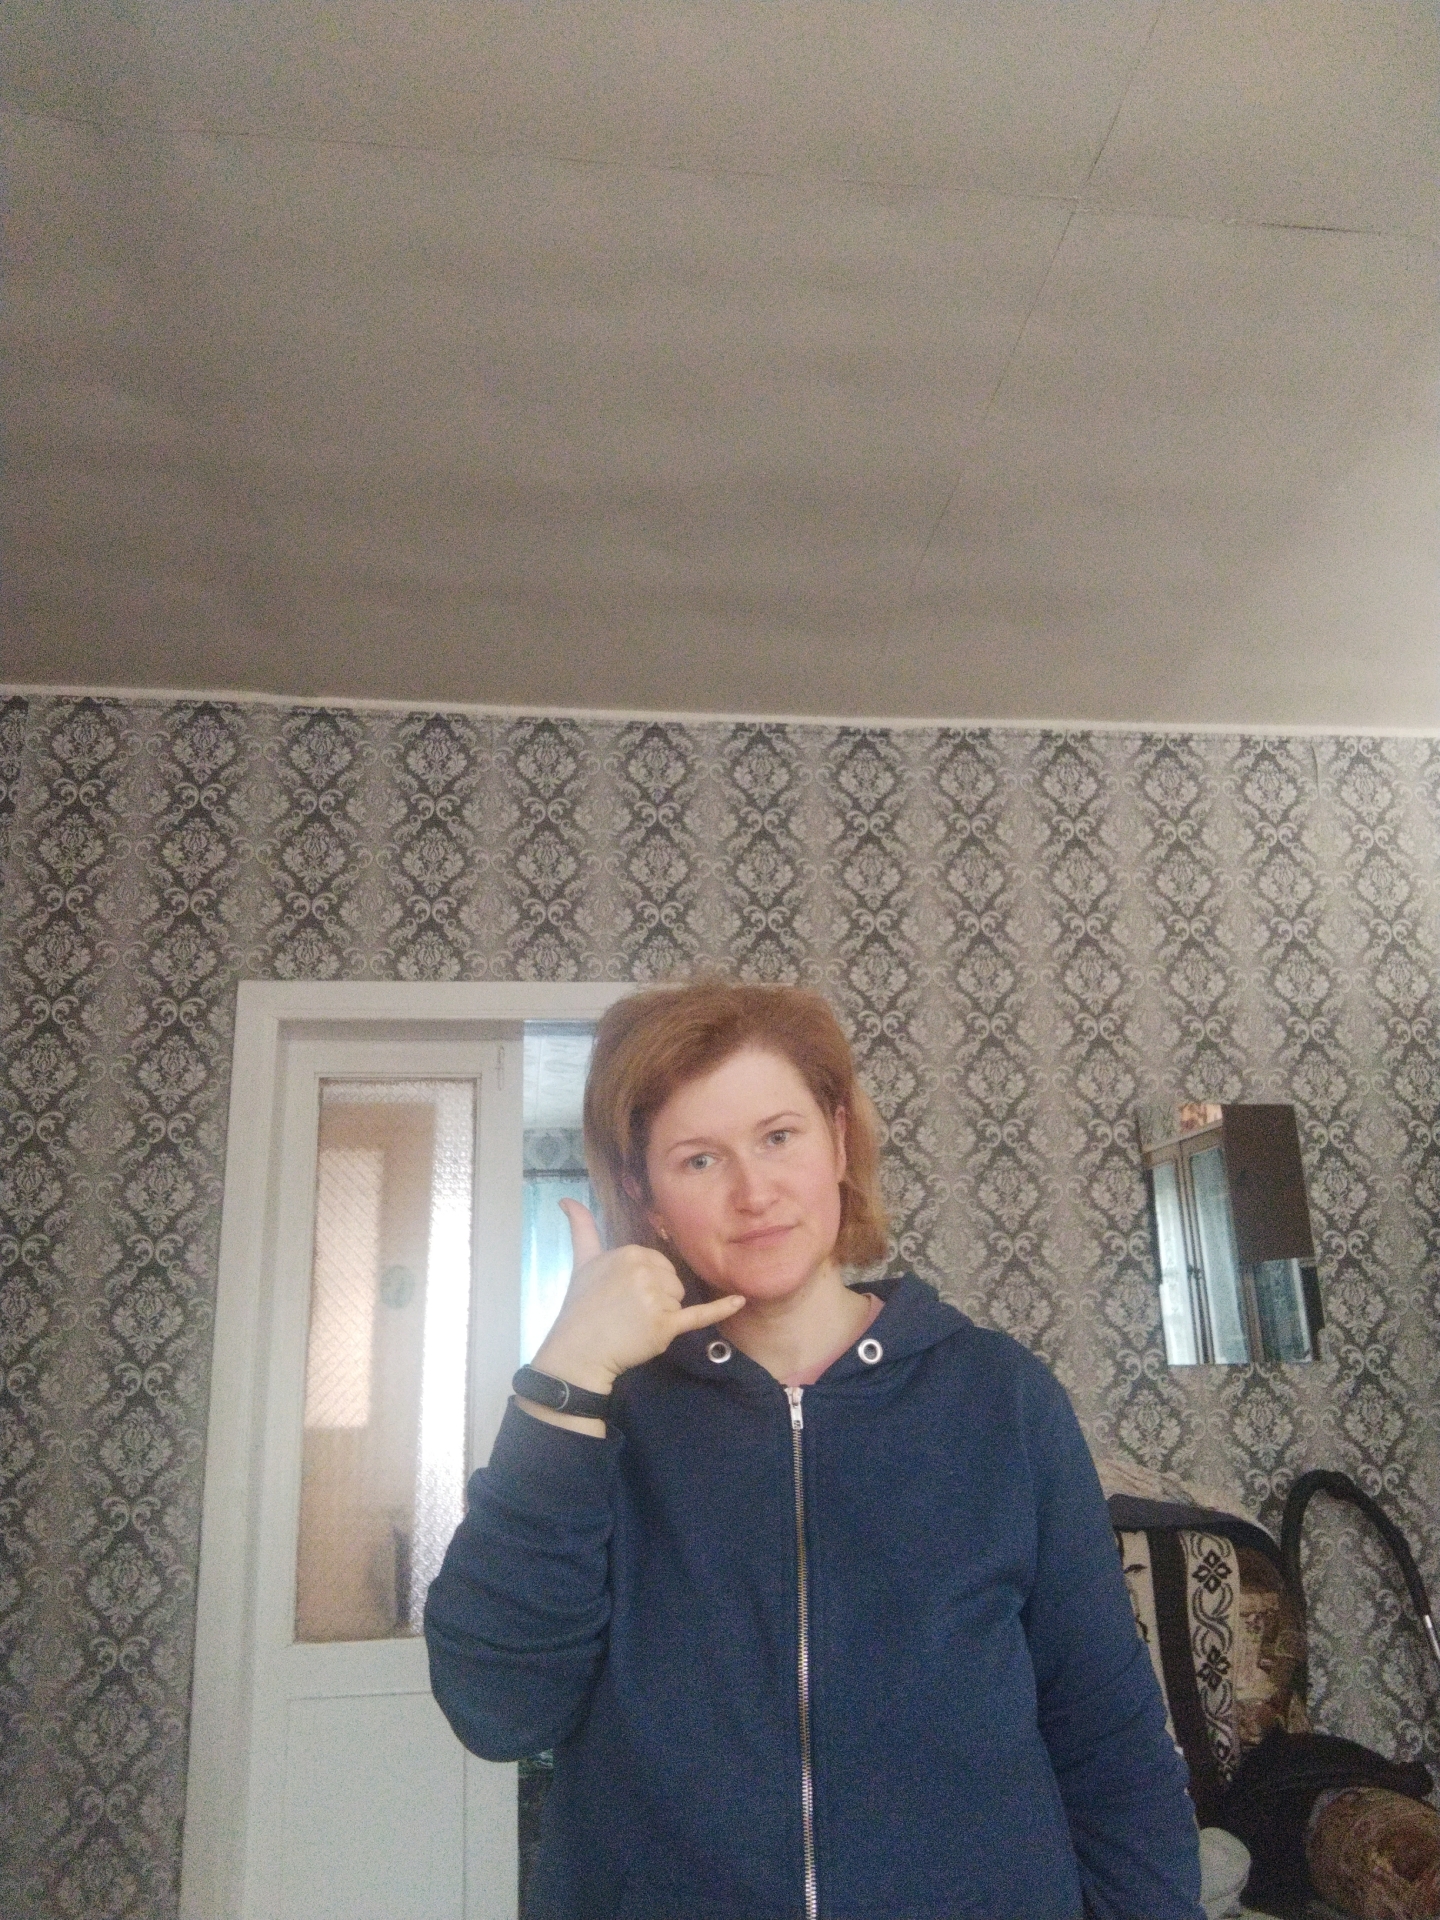
Label: noise